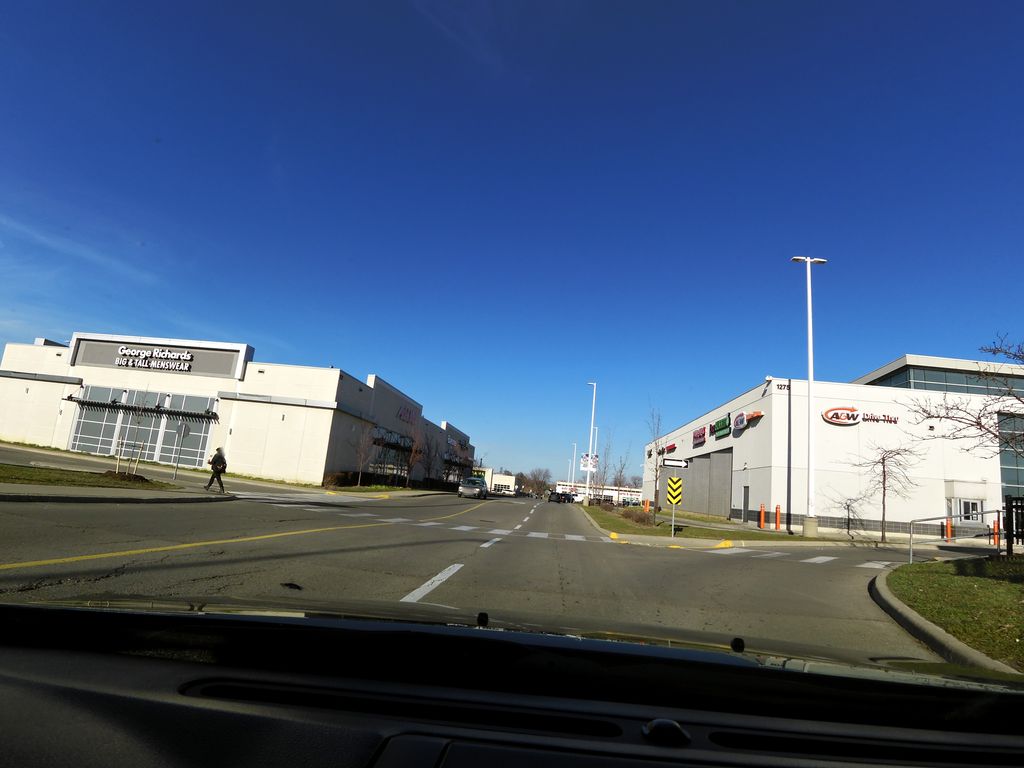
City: hamilton